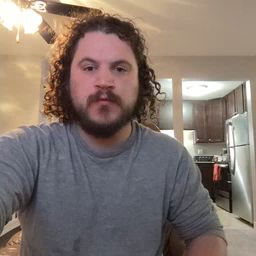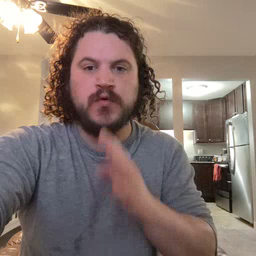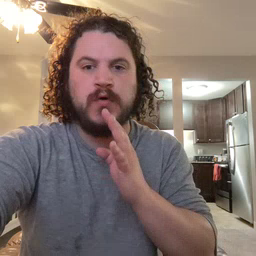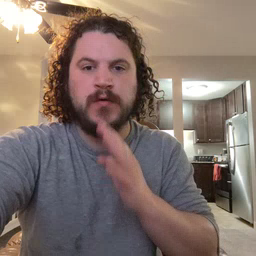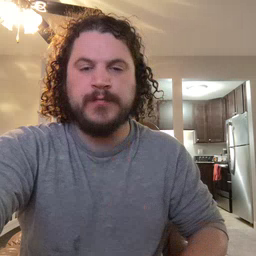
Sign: talk